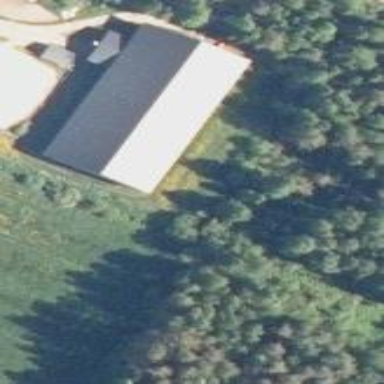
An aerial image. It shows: Stable.